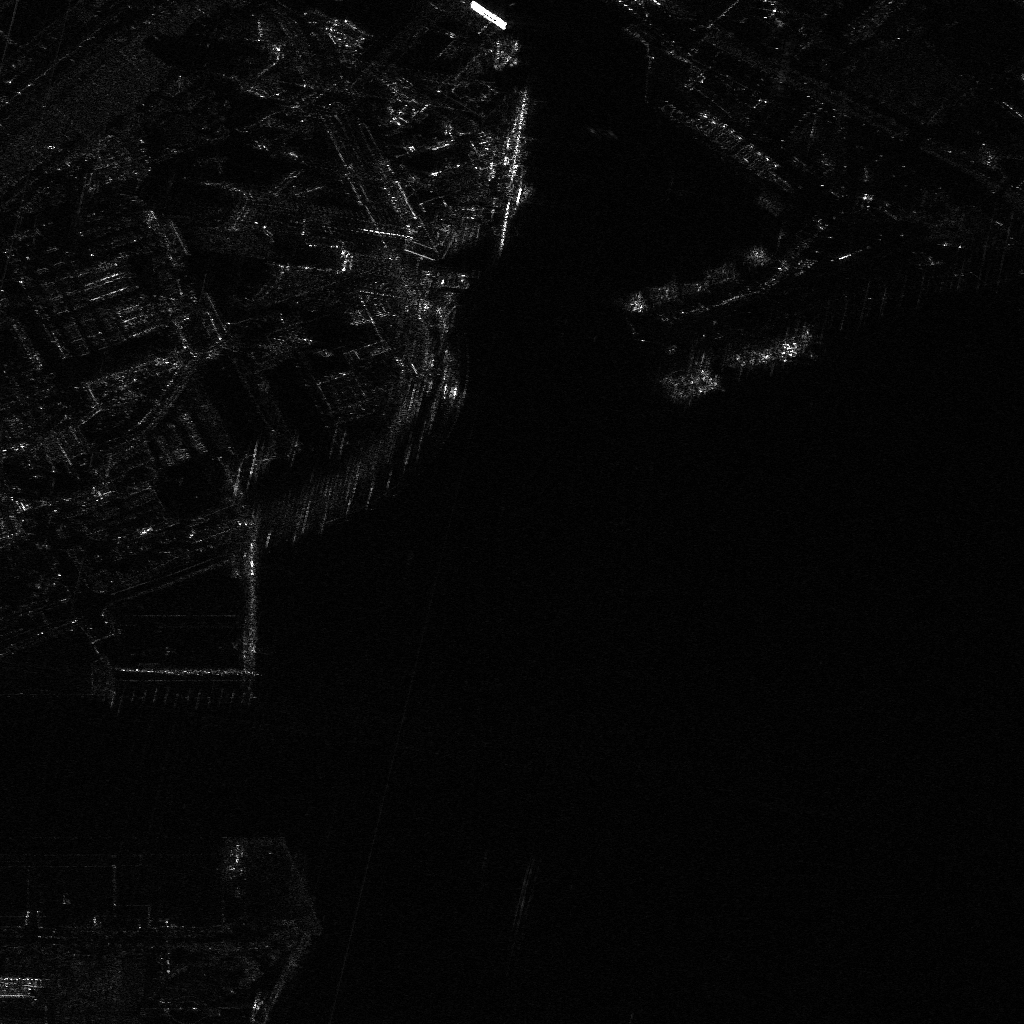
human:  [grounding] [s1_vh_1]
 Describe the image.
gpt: In the satellite image, there is  <ref>1 large lawenforce </ref> <box>[[65, 34, 68, 41, 72]]</box> located at center,  <ref>1 large lawenforce </ref> <box>[[73, 29, 76, 38, 72]]</box> located at right.